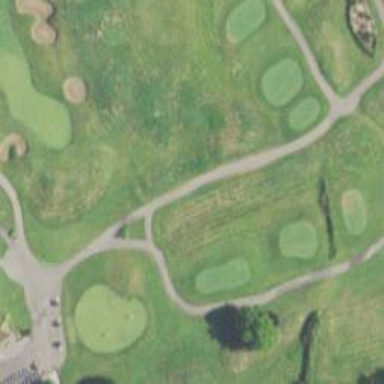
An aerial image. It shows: Path for both road and golf.